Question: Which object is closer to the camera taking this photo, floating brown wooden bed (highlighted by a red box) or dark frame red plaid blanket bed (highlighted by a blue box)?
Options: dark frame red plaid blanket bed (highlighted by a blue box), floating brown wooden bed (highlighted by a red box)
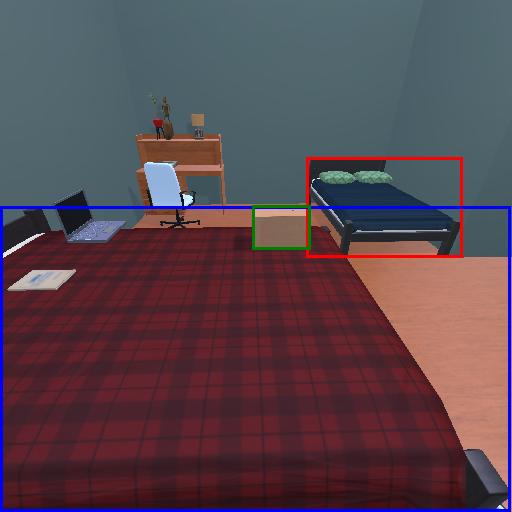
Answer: dark frame red plaid blanket bed (highlighted by a blue box)